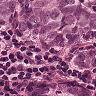
Metastatic tissue present: yes